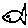
Label: fish